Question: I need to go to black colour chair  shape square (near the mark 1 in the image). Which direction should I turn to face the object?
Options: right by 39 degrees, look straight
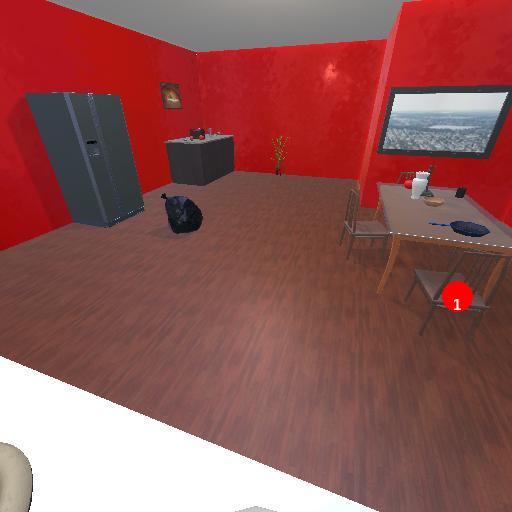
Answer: right by 39 degrees